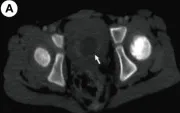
CT and MRI of the patient before surgery. (A) CT plain scan revealed a round, low-density, well-margined bladder lesion (1.9x1.8cm).
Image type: radiology (ct)